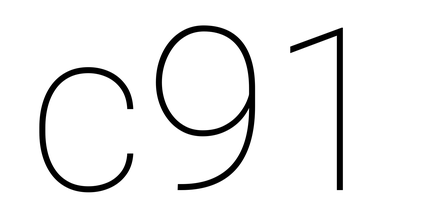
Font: Roboto_Thin